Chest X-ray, AP view. Patient: 33 years old, sex M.
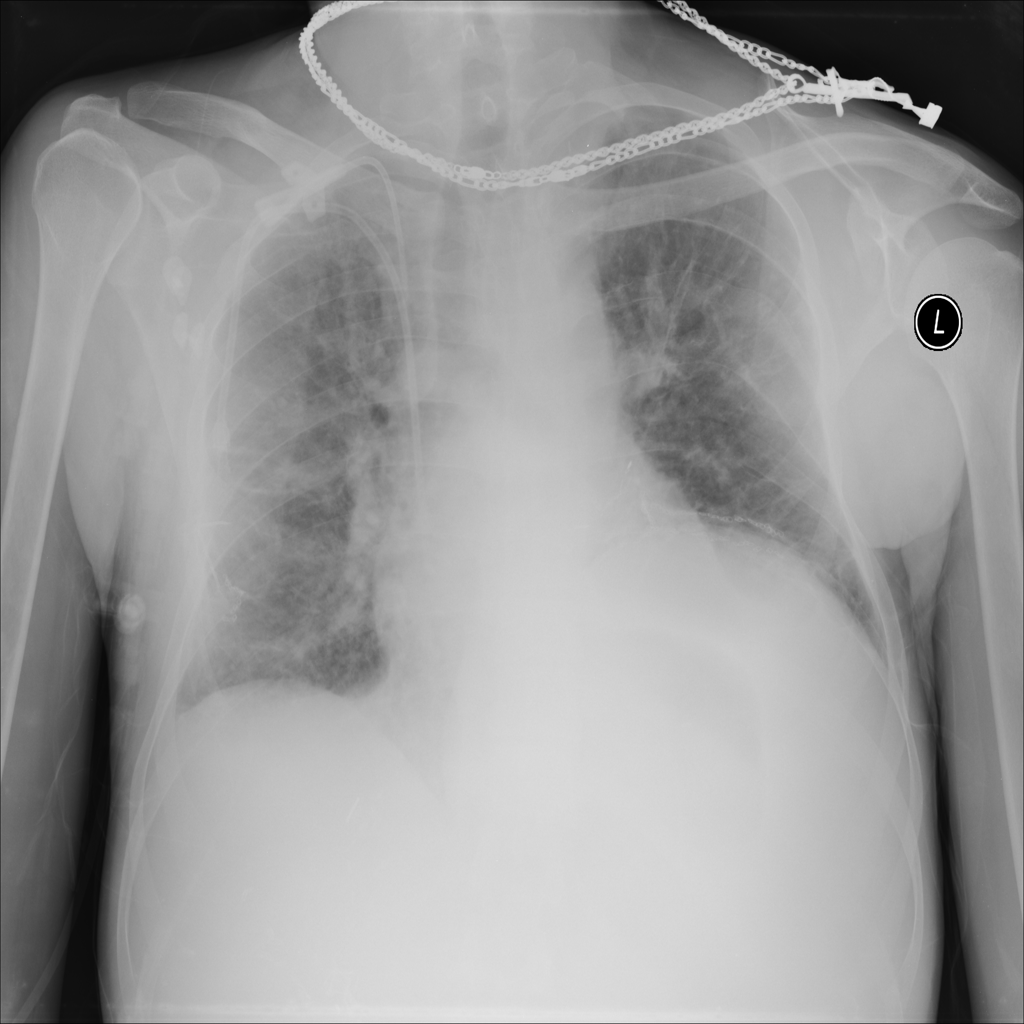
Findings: No Finding